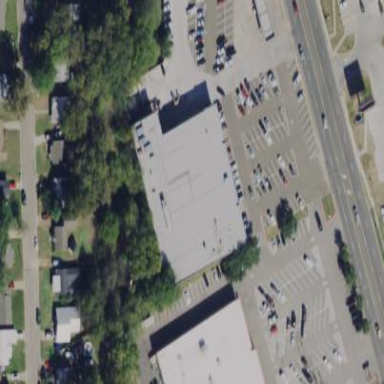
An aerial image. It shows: Supermarket building.